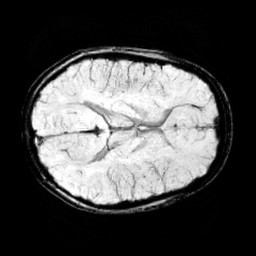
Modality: minIP
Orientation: axial
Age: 10
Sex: female
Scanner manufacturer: siemens
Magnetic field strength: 3 T
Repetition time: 0.027 s
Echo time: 0.02 s